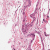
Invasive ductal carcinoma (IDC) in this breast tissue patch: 0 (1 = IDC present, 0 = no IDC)